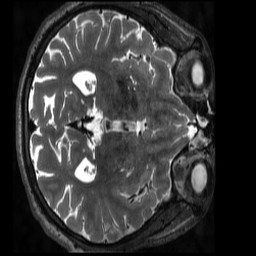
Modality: T2w
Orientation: axial
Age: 24
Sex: male